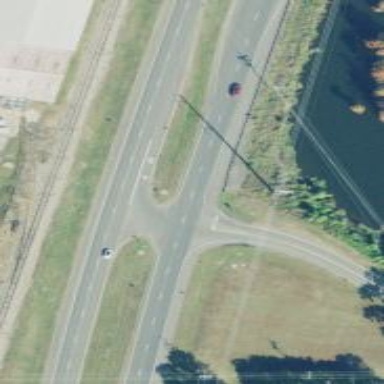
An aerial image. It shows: Tertiary road.